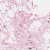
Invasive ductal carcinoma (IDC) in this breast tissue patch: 0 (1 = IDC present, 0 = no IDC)